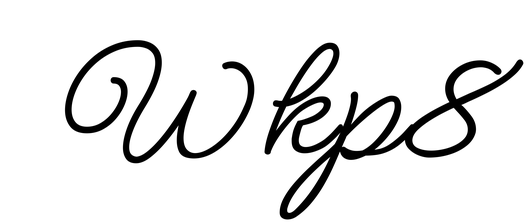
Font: MeowScript-Regular